Interaction volume radius: 10 \u00c5
Interaction volume height: 30 \u00c5
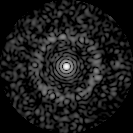
Disorder parameter: 0.8392